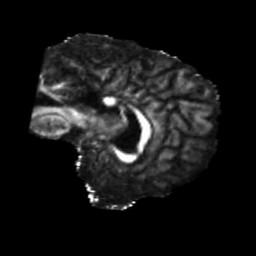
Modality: FA
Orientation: sagittal
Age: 29
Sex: female
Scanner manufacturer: siemens
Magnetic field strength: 3 T
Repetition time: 5.47 s
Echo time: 0.0854 s